Question: I'm new to Java and all that kind of stuff and I have no idea (even after watching hundreds of tutorials and hundreds of reading tutorials) what I did wrong.
Well, I'd like to make an app, which catalogs all my clothes.
I already made 4 imageButtons, one which leads to a new activity (file is existing) and 3 empty ones.

I wanted to try out imageButton1 on an emulator, but everytime when I open the app a blank page is shown and after a few seconds it crashes ("Unfortunately app has stopped").
Sometimes even Launcher stops.
Do you know, what I did wrong?
Here's my main xml code:
'''
<RelativeLayout xmlns:android="http://schemas.android.com/apk/res/android"
xmlns:tools="http://schemas.android.com/tools"
android:layout_width="match_parent"
android:layout_height="match_parent"
android:background="@dimen/activity_horizontal_margin"
android:paddingBottom="@dimen/activity_vertical_margin"
android:paddingLeft="@dimen/activity_horizontal_margin"
android:paddingRight="@dimen/activity_horizontal_margin"
android:paddingTop="@dimen/activity_vertical_margin"
tools:context=".MainActivity" >
<LinearLayout
android:id="@+id/linearLayout1"
android:layout_width="match_parent"
android:layout_height="match_parent"
android:layout_alignParentLeft="true"
android:layout_alignParentRight="true"
android:layout_centerVertical="true"
android:orientation="vertical" >
<LinearLayout
android:layout_width="324dp"
android:layout_height="wrap_content"
android:orientation="horizontal" >
<ImageButton
android:id="@+id/imageButton1"
android:layout_width="130dp"
android:layout_height="127dp"
android:layout_weight="1"
android:scaleType="centerCrop"
android:src="@drawable/view" android:contentDescription="@string/todo"/>
<ImageButton
android:id="@+id/imageButton2"
android:layout_width="117dp"
android:layout_height="122dp"
android:layout_weight="1"
android:scaleType="centerCrop"
android:src="@drawable/wishlist" />
</LinearLayout>
<TableLayout
android:layout_width="match_parent"
android:layout_height="0dp"
android:layout_weight="0.74" >
<TableRow
android:id="@+id/tableRow1"
android:layout_width="wrap_content"
android:layout_height="wrap_content" >
<TextView
android:id="@+id/textView1"
android:layout_width="wrap_content"
android:layout_height="wrap_content"
android:text=" My Closet"
android:textAppearance="?android:attr/textAppearanceLarge"
android:textColor="#610B5E" />
<TextView
android:id="@+id/textView2"
android:layout_width="wrap_content"
android:layout_height="wrap_content"
android:text="@string/_wishlist"
android:textAppearance="?android:attr/textAppearanceLarge"
android:textColor="#610B5E" />
</TableRow>
<TableRow
android:id="@+id/tableRow2"
android:layout_width="wrap_content"
android:layout_height="wrap_content" >
<ImageButton
android:id="@+id/imageButton3"
android:layout_width="0dp"
android:layout_height="wrap_content"
android:layout_weight="1"
android:scaleType="centerCrop"
android:src="@drawable/calculator" />
<ImageButton
android:id="@+id/imageButton4"
android:layout_width="0dp"
android:layout_height="wrap_content"
android:layout_weight="1"
android:scaleType="centerCrop"
android:src="@drawable/laundry" />
</TableRow>
<TableRow
android:id="@+id/tableRow3"
android:layout_width="wrap_content"
android:layout_height="wrap_content" >
<TextView
android:id="@+id/textView3"
android:layout_width="wrap_content"
android:layout_height="wrap_content"
android:text=" Calculator"
android:textAppearance="?android:attr/textAppearanceLarge"
android:textColor="#610B5E" />
<TextView
android:id="@+id/textView4"
android:layout_width="wrap_content"
android:layout_height="wrap_content"
android:text=" Laundry"
android:textAppearance="?android:attr/textAppearanceLarge"
android:textColor="#610B5E" />
</TableRow>
<TableRow
android:id="@+id/tableRow4"
android:layout_width="wrap_content"
android:layout_height="wrap_content" >
</TableRow>
</TableLayout>
</LinearLayout>
</RelativeLayout>
'''
And my logcat:
'''
04-02 14:56:01.615: E/Trace(691): error opening trace file: No such file or directory (2)
04-02 14:56:02.655: D/AndroidRuntime(691): Shutting down VM
04-02 14:56:02.655: W/dalvikvm(691): threadid=1: thread exiting with uncaught exception (group=0x40a13300)
04-02 14:56:02.696: E/AndroidRuntime(691): FATAL EXCEPTION: main
04-02 14:56:02.696: E/AndroidRuntime(691): java.lang.RuntimeException: Unable to start activity ComponentInfo{com.blogspot.ladyricecake.www/com.blogspot.ladyricecake.www.MainActivity}: android.view.InflateException: Binary XML file line #1: Error inflating class android.widget.RelativeLayout
04-02 14:56:02.696: E/AndroidRuntime(691): at android.app.ActivityThread.performLaunchActivity(ActivityThread.java:2059)
04-02 14:56:02.696: E/AndroidRuntime(691): at android.app.ActivityThread.handleLaunchActivity(ActivityThread.java:2084)
04-02 14:56:02.696: E/AndroidRuntime(691): at android.app.ActivityThread.access$600(ActivityThread.java:130)
04-02 14:56:02.696: E/AndroidRuntime(691): at android.app.ActivityThread$H.handleMessage(ActivityThread.java:1195)
04-02 14:56:02.696: E/AndroidRuntime(691): at android.os.Handler.dispatchMessage(Handler.java:99)
04-02 14:56:02.696: E/AndroidRuntime(691): at android.os.Looper.loop(Looper.java:137)
04-02 14:56:02.696: E/AndroidRuntime(691): at android.app.ActivityThread.main(ActivityThread.java:4745)
04-02 14:56:02.696: E/AndroidRuntime(691): at java.lang.reflect.Method.invokeNative(Native Method)
04-02 14:56:02.696: E/AndroidRuntime(691): at java.lang.reflect.Method.invoke(Method.java:511)
04-02 14:56:02.696: E/AndroidRuntime(691): at com.android.internal.os.ZygoteInit$MethodAndArgsCaller.run(ZygoteInit.java:786)
04-02 14:56:02.696: E/AndroidRuntime(691): at com.android.internal.os.ZygoteInit.main(ZygoteInit.java:553)
04-02 14:56:02.696: E/AndroidRuntime(691): at dalvik.system.NativeStart.main(Native Method)
04-02 14:56:02.696: E/AndroidRuntime(691): Caused by: android.view.InflateException: Binary XML file line #1: Error inflating class android.widget.RelativeLayout
04-02 14:56:02.696: E/AndroidRuntime(691): at android.view.LayoutInflater.createView(LayoutInflater.java:613)
04-02 14:56:02.696: E/AndroidRuntime(691): at com.android.internal.policy.impl.PhoneLayoutInflater.onCreateView(PhoneLayoutInflater.java:56)
04-02 14:56:02.696: E/AndroidRuntime(691): at android.view.LayoutInflater.onCreateView(LayoutInflater.java:660)
04-02 14:56:02.696: E/AndroidRuntime(691): at android.view.LayoutInflater.createViewFromTag(LayoutInflater.java:685)
04-02 14:56:02.696: E/AndroidRuntime(691): at android.view.LayoutInflater.inflate(LayoutInflater.java:466)
04-02 14:56:02.696: E/AndroidRuntime(691): at android.view.LayoutInflater.inflate(LayoutInflater.java:396)
04-02 14:56:02.696: E/AndroidRuntime(691): at android.view.LayoutInflater.inflate(LayoutInflater.java:352)
04-02 14:56:02.696: E/AndroidRuntime(691): at com.android.internal.policy.impl.PhoneWindow.setContentView(PhoneWindow.java:256)
04-02 14:56:02.696: E/AndroidRuntime(691): at android.app.Activity.setContentView(Activity.java:1867)
04-02 14:56:02.696: E/AndroidRuntime(691): at com.blogspot.ladyricecake.www.MainActivity.onCreate(MainActivity.java:16)
04-02 14:56:02.696: E/AndroidRuntime(691): at android.app.Activity.performCreate(Activity.java:5008)
04-02 14:56:02.696: E/AndroidRuntime(691): at android.app.Instrumentation.callActivityOnCreate(Instrumentation.java:1079)
04-02 14:56:02.696: E/AndroidRuntime(691): at android.app.ActivityThread.performLaunchActivity(ActivityThread.java:2023)
04-02 14:56:02.696: E/AndroidRuntime(691): ... 11 more
04-02 14:56:02.696: E/AndroidRuntime(691): Caused by: java.lang.reflect.InvocationTargetException
04-02 14:56:02.696: E/AndroidRuntime(691): at java.lang.reflect.Constructor.constructNative(Native Method)
04-02 14:56:02.696: E/AndroidRuntime(691): at java.lang.reflect.Constructor.newInstance(Constructor.java:417)
04-02 14:56:02.696: E/AndroidRuntime(691): at android.view.LayoutInflater.createView(LayoutInflater.java:587)
04-02 14:56:02.696: E/AndroidRuntime(691): ... 23 more
04-02 14:56:02.696: E/AndroidRuntime(691): Caused by: android.content.res.Resources$NotFoundException: Resource is not a Drawable (color or path): TypedValue{t=0x5/d=0x1001 a=2 r=0x7f040000}
04-02 14:56:02.696: E/AndroidRuntime(691): at android.content.res.Resources.loadDrawable(Resources.java:1892)
04-02 14:56:02.696: E/AndroidRuntime(691): at android.content.res.TypedArray.getDrawable(TypedArray.java:601)
04-02 14:56:02.696: E/AndroidRuntime(691): at android.view.View.<init>(View.java:3336)
04-02 14:56:02.696: E/AndroidRuntime(691): at android.view.View.<init>(View.java:3273)
04-02 14:56:02.696: E/AndroidRuntime(691): at android.view.ViewGroup.<init>(ViewGroup.java:421)
04-02 14:56:02.696: E/AndroidRuntime(691): at android.widget.RelativeLayout.<init>(RelativeLayout.java:184)
04-02 14:56:02.696: E/AndroidRuntime(691): ... 26 more
04-02 14:56:07.945: I/Process(691): Sending signal. PID: 691 SIG: 9
'''
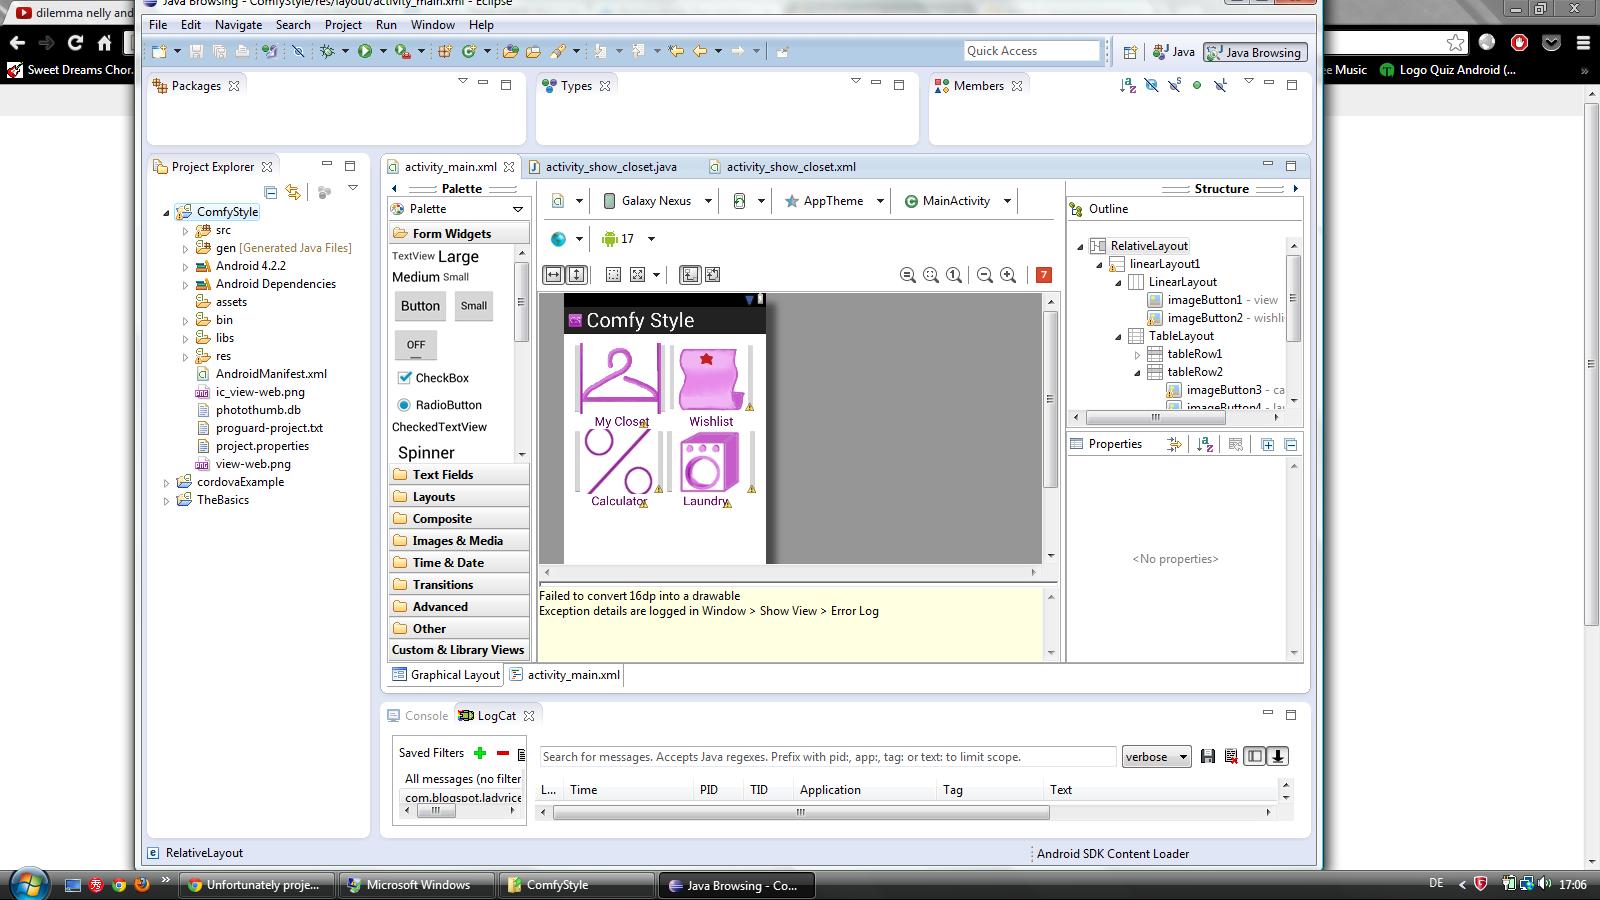
Answer: The lowest 'Caused by' reads:
'''
android.content.res.Resources$NotFoundException: Resource is not a Drawable (color or path): TypedValue{t=0x5/d=0x1001 a=2 r=0x7f040000}
'''
which lead me to your RelativeLayout. You have specified a dimension as the 'background', it expects a Drawable:'''
android:background="@dimen/activity_horizontal_margin"
'''